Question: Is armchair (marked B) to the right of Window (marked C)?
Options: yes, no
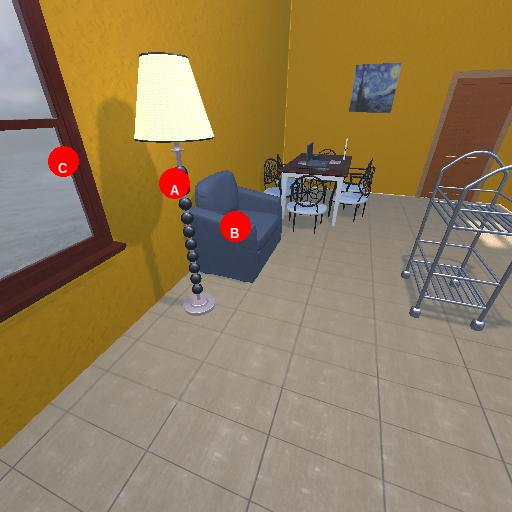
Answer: yes